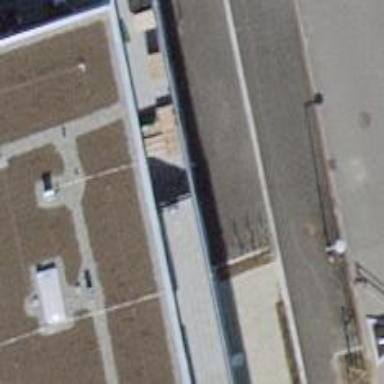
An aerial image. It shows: Parking entrance.